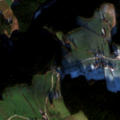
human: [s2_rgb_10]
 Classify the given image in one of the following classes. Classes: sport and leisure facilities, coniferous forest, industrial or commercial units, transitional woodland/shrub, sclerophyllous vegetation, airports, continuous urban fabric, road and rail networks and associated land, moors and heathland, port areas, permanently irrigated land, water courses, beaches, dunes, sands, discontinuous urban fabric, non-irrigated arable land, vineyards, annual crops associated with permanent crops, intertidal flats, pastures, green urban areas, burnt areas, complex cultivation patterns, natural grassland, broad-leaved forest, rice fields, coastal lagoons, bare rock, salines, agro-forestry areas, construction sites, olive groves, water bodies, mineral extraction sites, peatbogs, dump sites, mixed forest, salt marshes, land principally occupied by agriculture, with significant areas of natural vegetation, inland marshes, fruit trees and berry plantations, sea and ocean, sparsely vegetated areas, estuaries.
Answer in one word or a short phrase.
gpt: complex cultivation patterns, coniferous forest